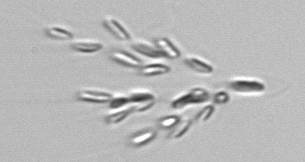
Label: Dinobryon